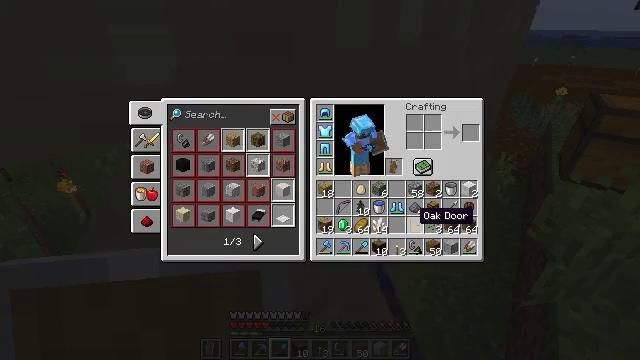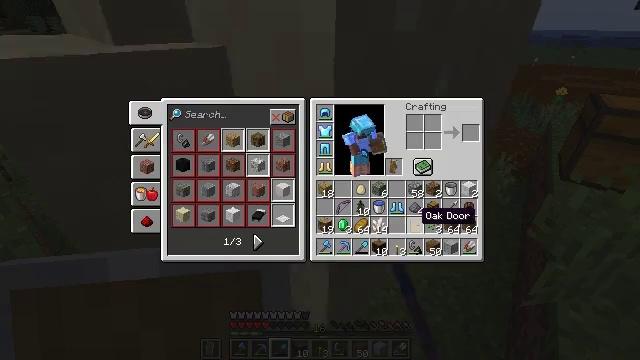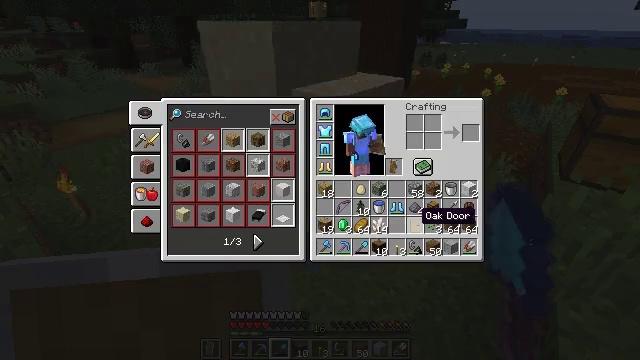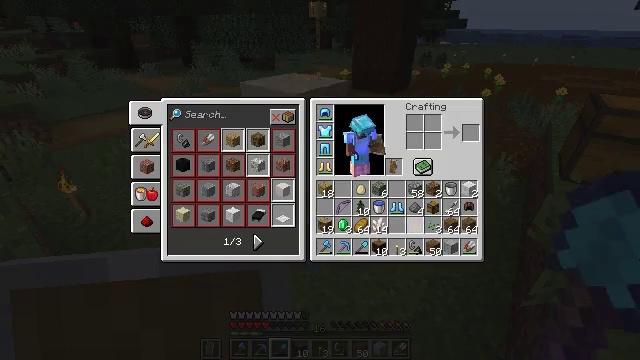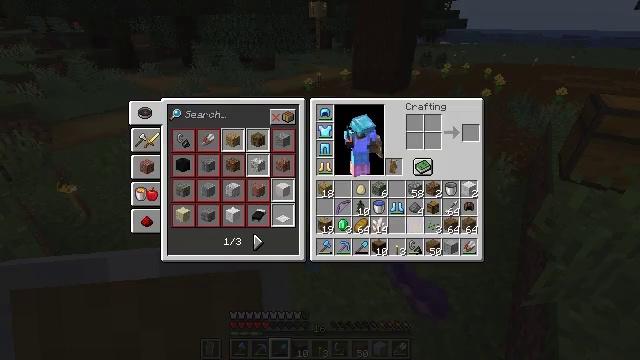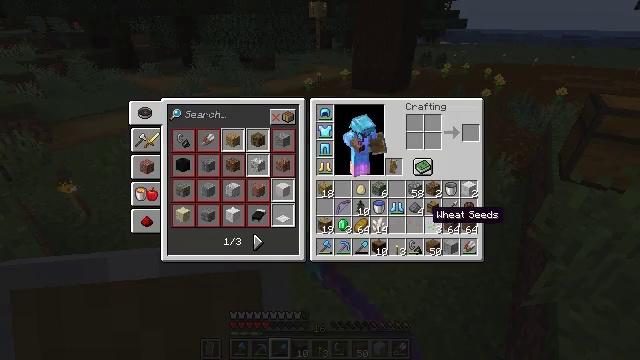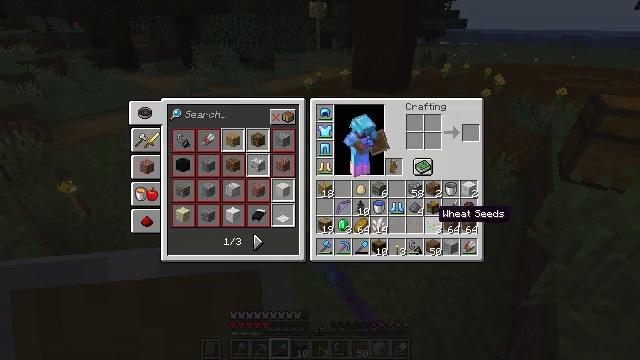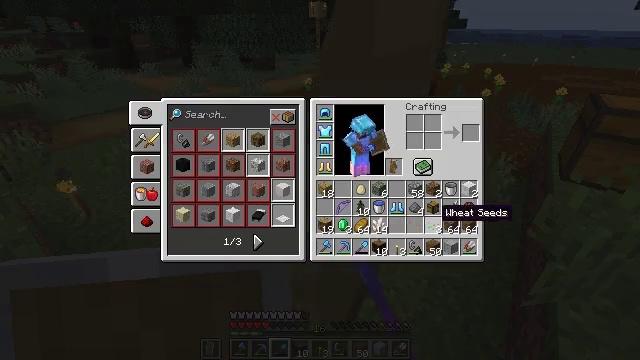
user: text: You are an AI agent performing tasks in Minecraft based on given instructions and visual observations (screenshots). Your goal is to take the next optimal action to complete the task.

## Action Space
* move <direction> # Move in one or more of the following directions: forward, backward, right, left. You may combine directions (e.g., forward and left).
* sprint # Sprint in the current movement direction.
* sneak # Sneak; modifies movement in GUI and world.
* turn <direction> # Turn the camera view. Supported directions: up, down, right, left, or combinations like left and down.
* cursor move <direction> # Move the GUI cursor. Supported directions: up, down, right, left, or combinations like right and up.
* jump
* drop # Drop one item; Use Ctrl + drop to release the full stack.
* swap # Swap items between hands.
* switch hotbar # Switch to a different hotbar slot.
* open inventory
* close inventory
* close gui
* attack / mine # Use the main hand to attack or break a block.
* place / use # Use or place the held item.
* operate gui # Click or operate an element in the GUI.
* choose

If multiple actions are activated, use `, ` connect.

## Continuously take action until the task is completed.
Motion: motion action
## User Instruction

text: Drop an oak door.
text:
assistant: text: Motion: sprint, open gui
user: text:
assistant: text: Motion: sprint
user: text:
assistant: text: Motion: sprint, drop
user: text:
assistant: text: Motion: sprint, drop
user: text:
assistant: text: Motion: sprint, cursor move right
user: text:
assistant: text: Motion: sprint
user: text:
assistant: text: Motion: sprint
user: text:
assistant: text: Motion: sprint